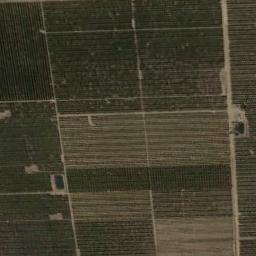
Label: rectangular_farmland